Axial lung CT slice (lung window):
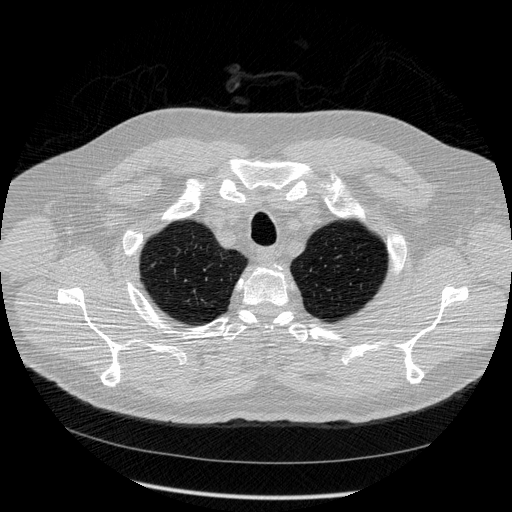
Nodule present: no